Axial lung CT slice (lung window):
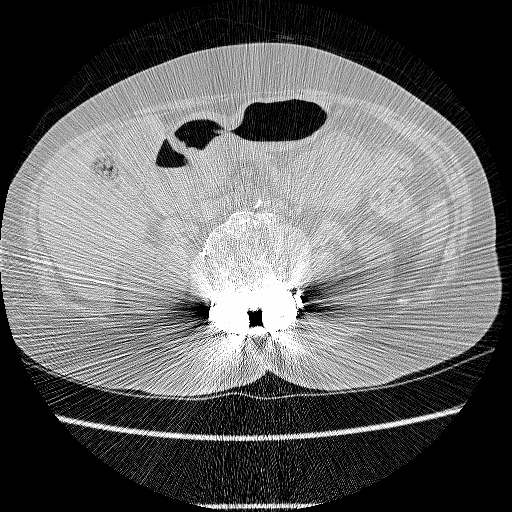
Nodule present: no